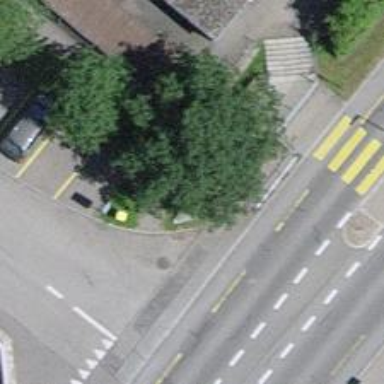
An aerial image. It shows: Concrete bench.